Question: I'm having trouble setting properly a custom back indicator image. The indicator is not centered!
Here is a pic:

I'm setting the indicator image in 'didFinishLaunchingWithOptions:' method...
'''
- (BOOL)application:(UIApplication *)application didFinishLaunchingWithOptions:(NSDictionary *)launchOptions {
UIImage *image = [UIImage imageNamed:@"Back"];
[UINavigationBar appearance].backIndicatorImage = image;
[UINavigationBar appearance].backIndicatorTransitionMaskImage = image;
return YES;
}
'''
How can I center it?
p.s I've already read this <URL>, but actually it didn't work for me.
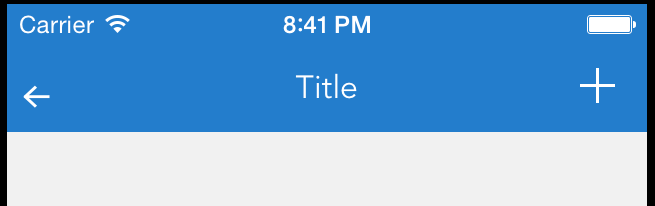
Answer: That happens because you are just changing the image source of the Back Indicator in your UINavigationView, and not the frame as well.
See, when the UINavigationView is created, the Back Indicator's frame is set to hold the size of the default iOS 7 back button image. The default back button image is bigger than yours, and that's why it looks not aligned.
To fix that you have to reset the Back Indicator's Frame to hold the size of your image. Another option is to create a UIButton with the right frame size and image and assign to a UIBarButtonItem. Then you can replace the backBarButtonItem from your UINavigationItem with the new UIBarButtonItem you created.